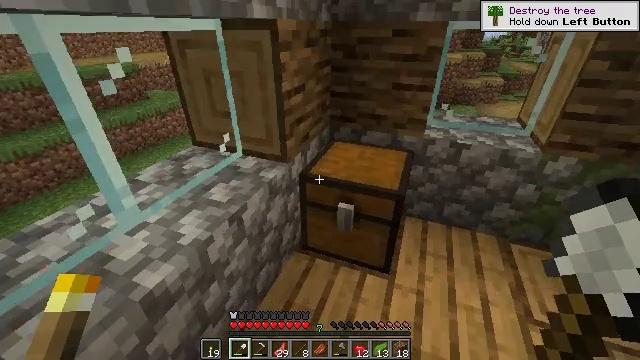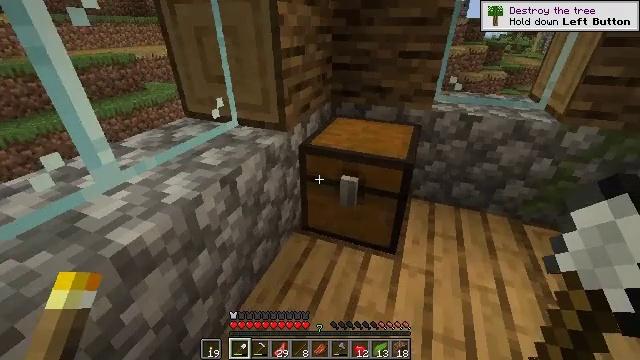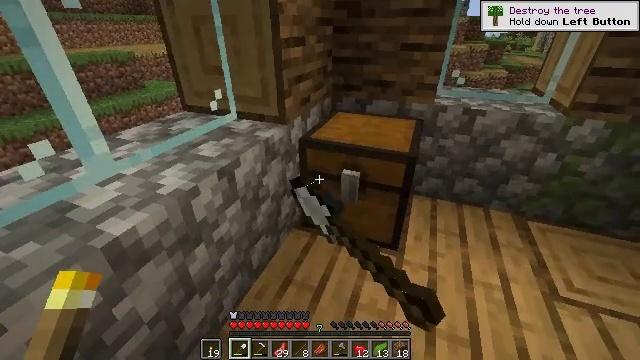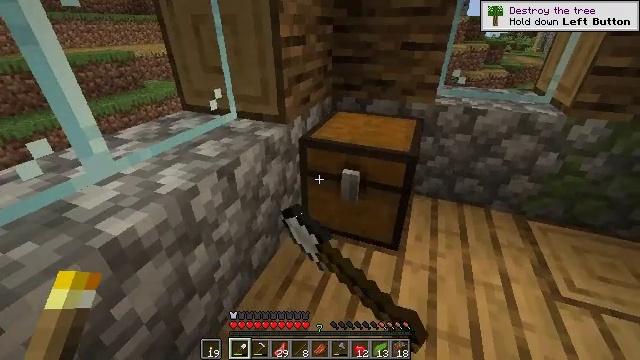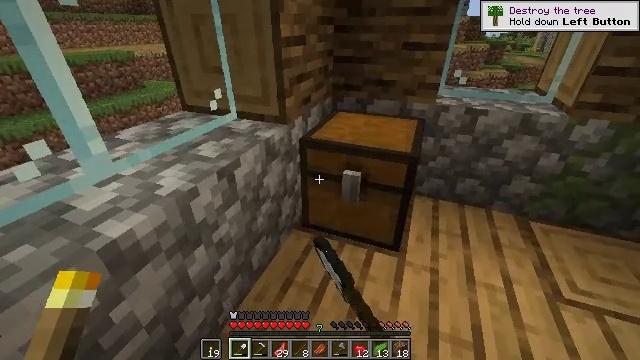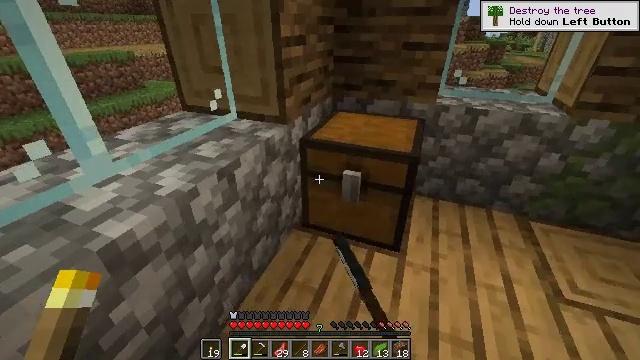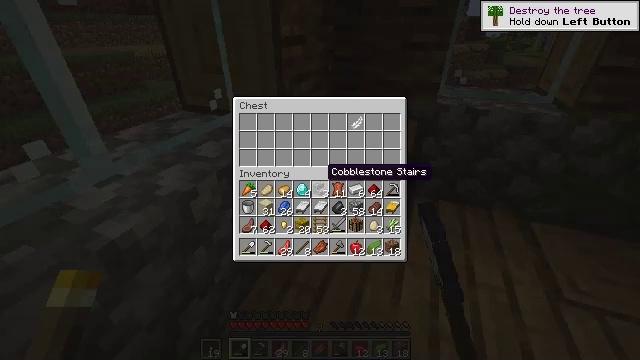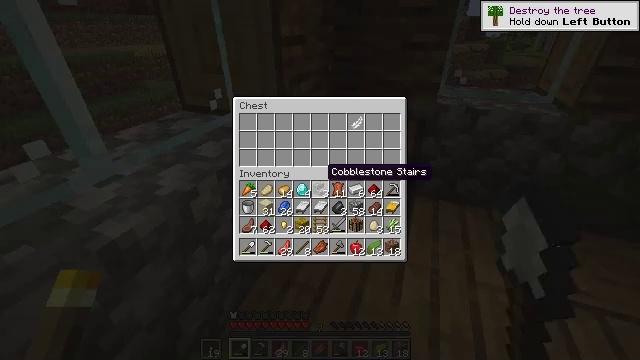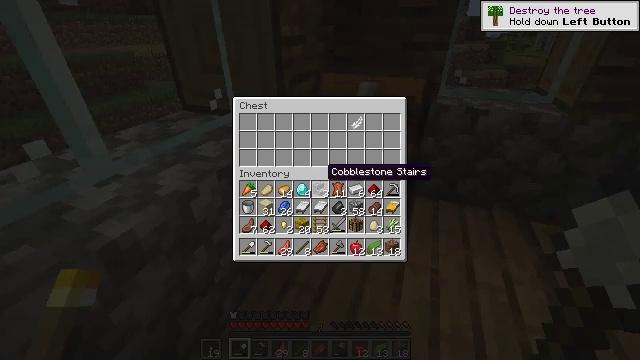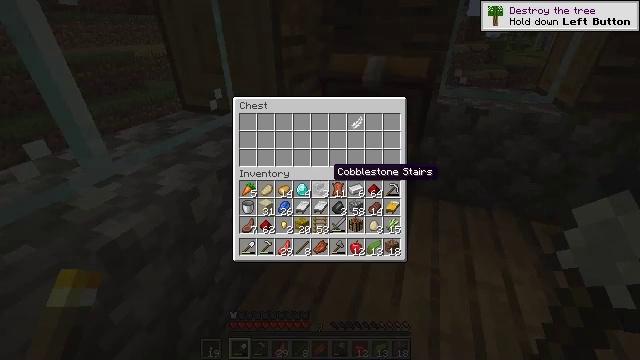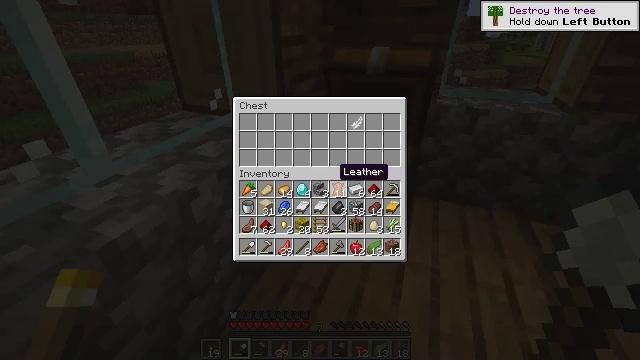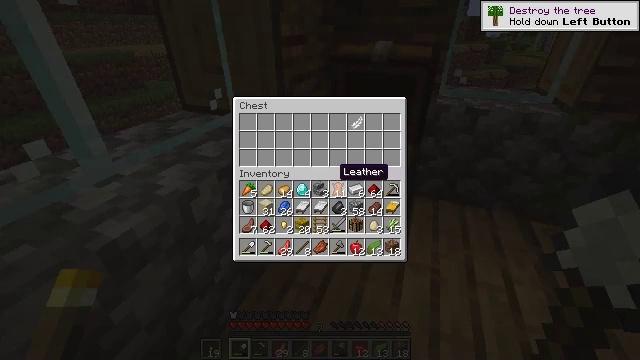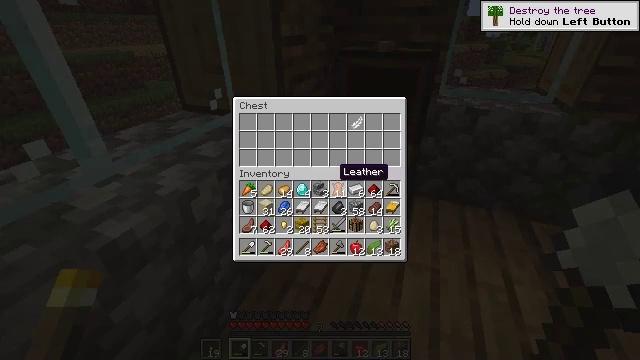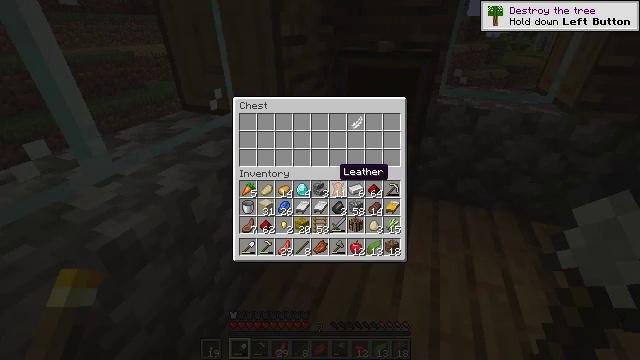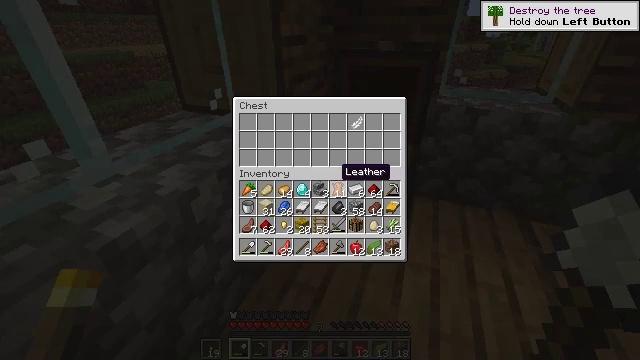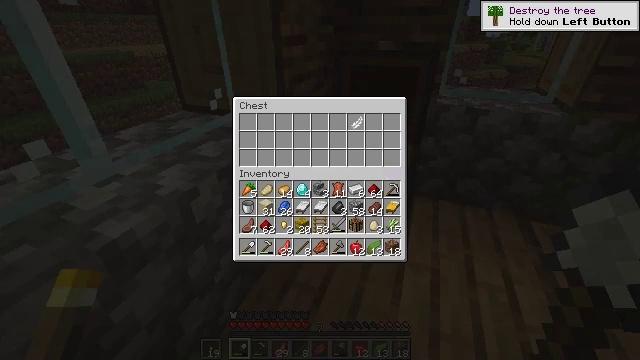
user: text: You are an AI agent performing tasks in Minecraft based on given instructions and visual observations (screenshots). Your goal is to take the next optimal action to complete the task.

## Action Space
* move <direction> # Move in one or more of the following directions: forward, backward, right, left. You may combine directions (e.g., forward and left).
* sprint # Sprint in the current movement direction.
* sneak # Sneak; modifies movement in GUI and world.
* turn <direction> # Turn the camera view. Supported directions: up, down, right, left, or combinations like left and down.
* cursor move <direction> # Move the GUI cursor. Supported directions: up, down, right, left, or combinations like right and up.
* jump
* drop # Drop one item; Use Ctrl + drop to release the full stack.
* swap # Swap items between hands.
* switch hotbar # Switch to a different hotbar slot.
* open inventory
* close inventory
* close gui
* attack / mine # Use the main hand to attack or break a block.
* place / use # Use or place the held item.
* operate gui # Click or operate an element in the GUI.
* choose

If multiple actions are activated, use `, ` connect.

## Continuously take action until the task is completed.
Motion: motion action
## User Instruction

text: Remove the yellow bed.
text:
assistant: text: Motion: use / place
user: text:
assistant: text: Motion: use / place
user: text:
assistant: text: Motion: use / place
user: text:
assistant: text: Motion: no_op
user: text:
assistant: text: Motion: no_op
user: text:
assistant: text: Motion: open gui
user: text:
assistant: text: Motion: no_op
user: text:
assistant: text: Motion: no_op
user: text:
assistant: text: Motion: no_op
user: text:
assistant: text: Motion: no_op
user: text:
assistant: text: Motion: no_op
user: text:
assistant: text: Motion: no_op
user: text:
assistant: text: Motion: no_op
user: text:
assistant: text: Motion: no_op
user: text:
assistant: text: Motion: cursor move right
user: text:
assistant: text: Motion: cursor move right
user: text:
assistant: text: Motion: cursor move right
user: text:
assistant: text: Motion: no_op
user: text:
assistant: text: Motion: no_op
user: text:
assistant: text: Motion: cursor move down
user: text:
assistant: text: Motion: sneak
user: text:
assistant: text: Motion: sneak
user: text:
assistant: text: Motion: sneak
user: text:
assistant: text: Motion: sneak
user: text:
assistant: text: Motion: sneak
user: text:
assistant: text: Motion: sneak
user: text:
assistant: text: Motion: sneak, operate gui
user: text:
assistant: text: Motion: sneak, operate gui
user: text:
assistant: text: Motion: sneak, operate gui
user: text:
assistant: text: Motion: sneak